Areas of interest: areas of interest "Theater"
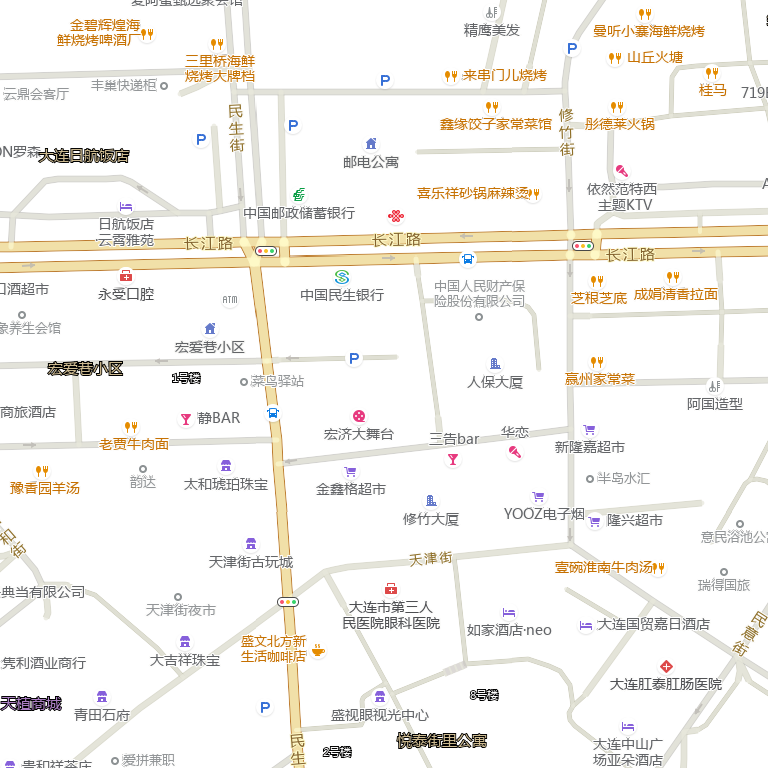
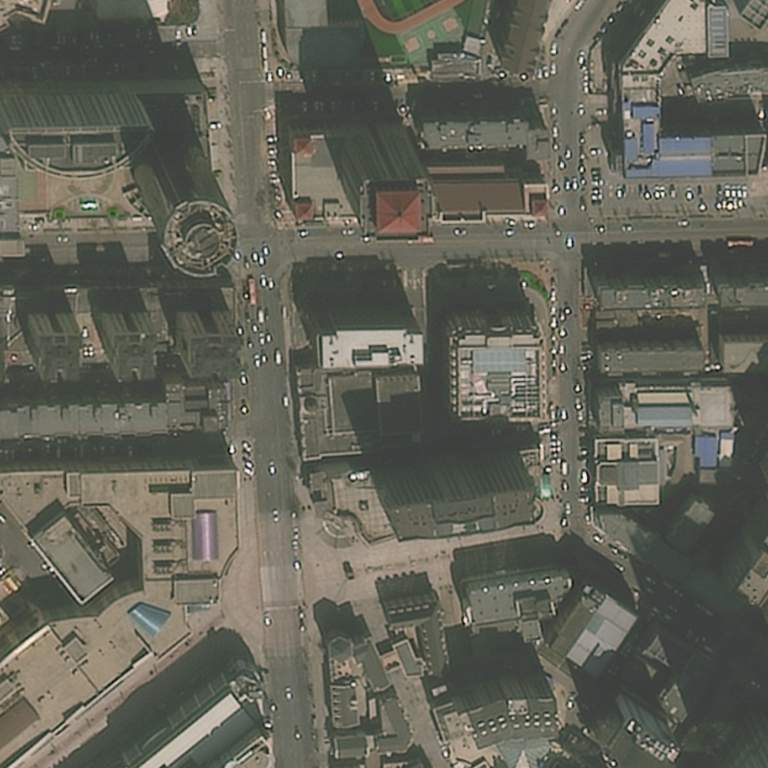